This continuous-wavelet-transform scalogram was computed from a bearing vibration snapshot. What is the most likely bearing condition (normal, inner_race, outer_race, ball)?
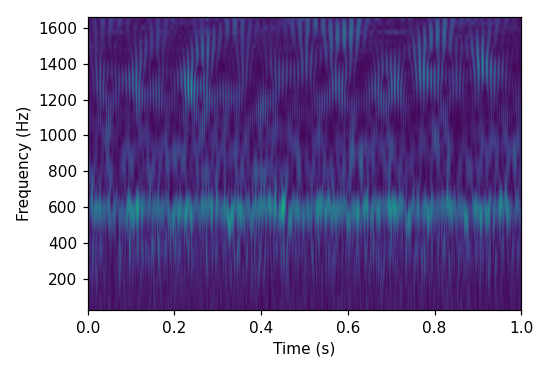
Answer: outer_race